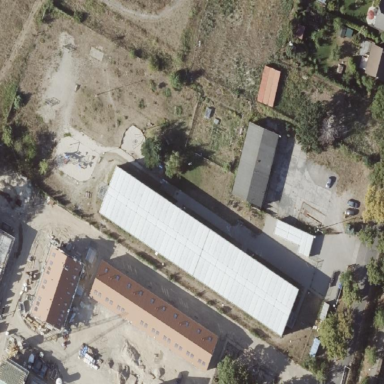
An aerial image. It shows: Shelter as social facility.